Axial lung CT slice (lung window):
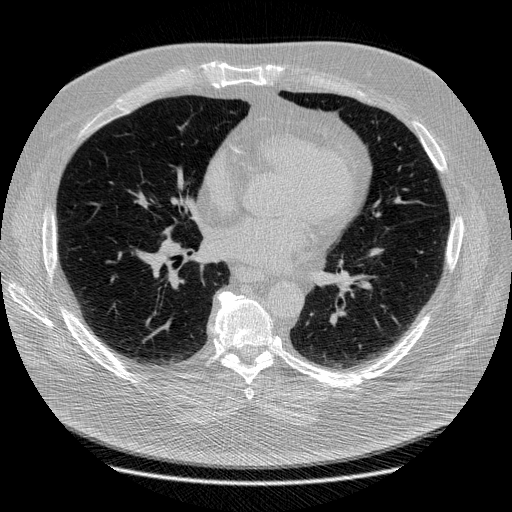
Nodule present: no